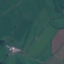
Land use / land cover class: Pasture